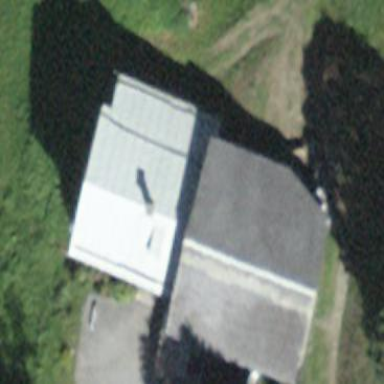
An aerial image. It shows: Building.